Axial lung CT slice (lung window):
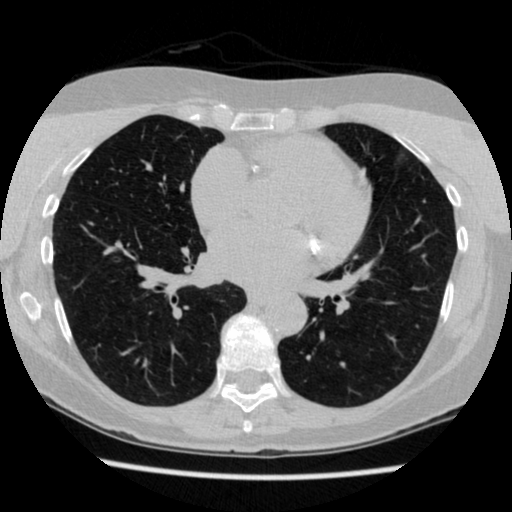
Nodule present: no